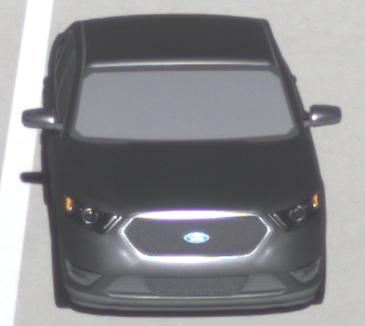
Make: Ford
Model: Taurus
Detailed model: SHO
Model produced from: 2012
Model produced until: 2019
Doors: 4
Color: gray
Road condition: dry road
Daytime: morning or afternoon
Contrast: high contrast